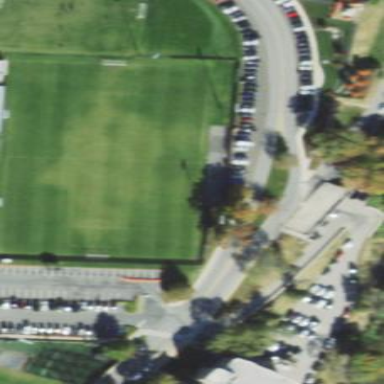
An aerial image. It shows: Soccer pitch for outdoor sports and leisure activities.